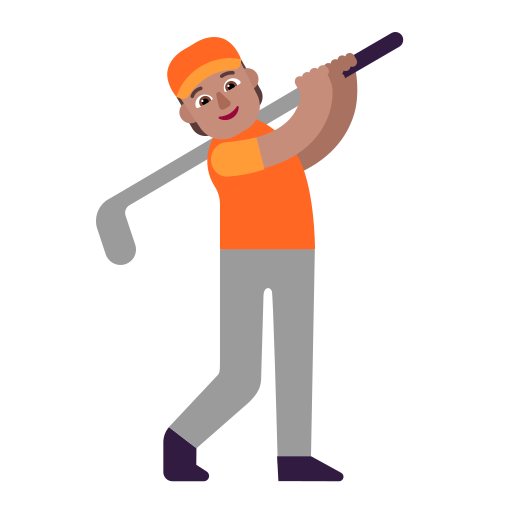
person golfing flat